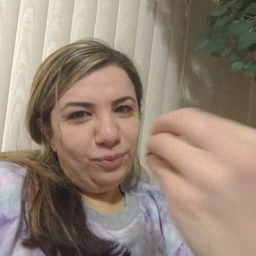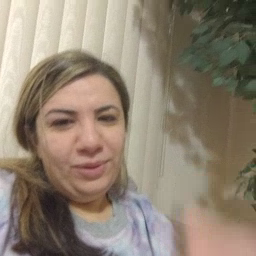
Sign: wolf